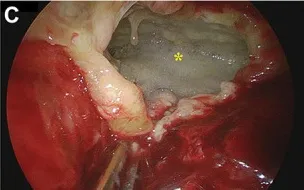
Intra-operative thoracic situs showing the pleural empyema (star) before.
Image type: medical_photograph (other_medical_photograph)